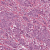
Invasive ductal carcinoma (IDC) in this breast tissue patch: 1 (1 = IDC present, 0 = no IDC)